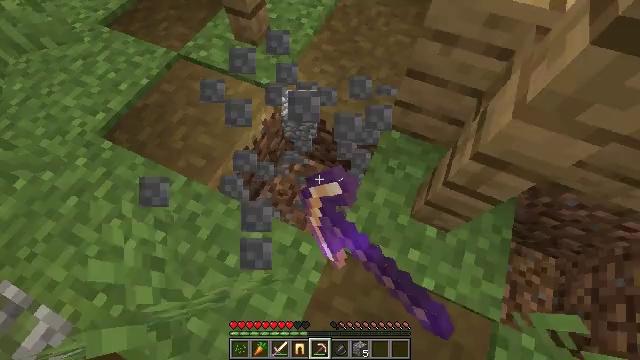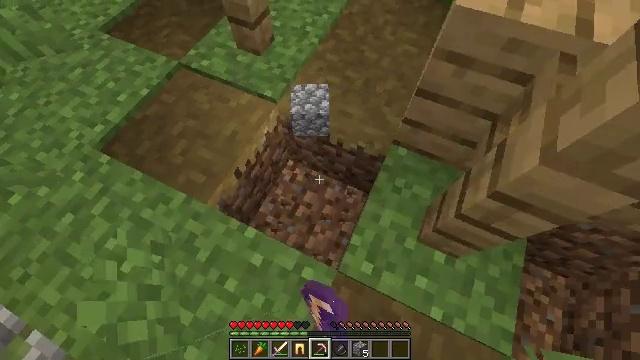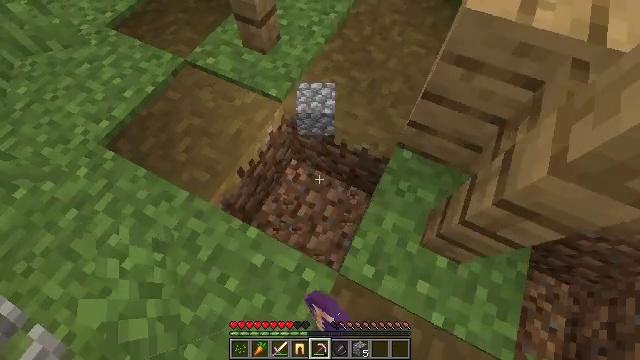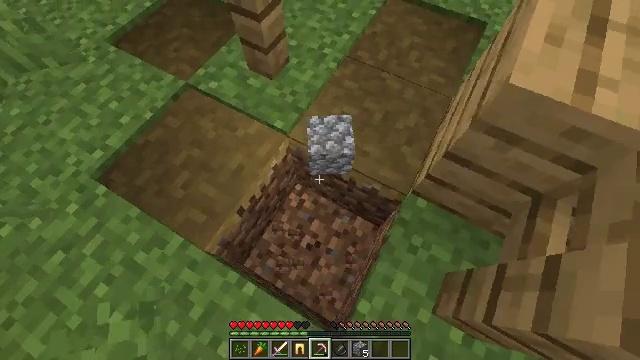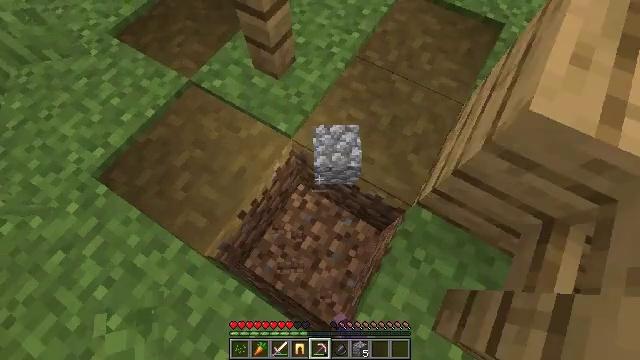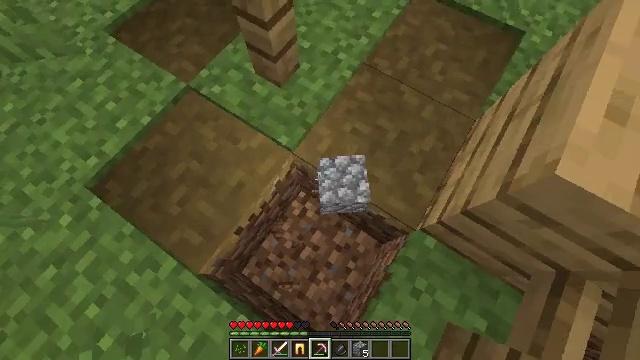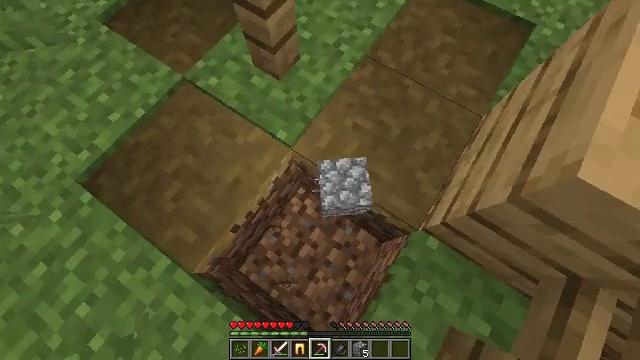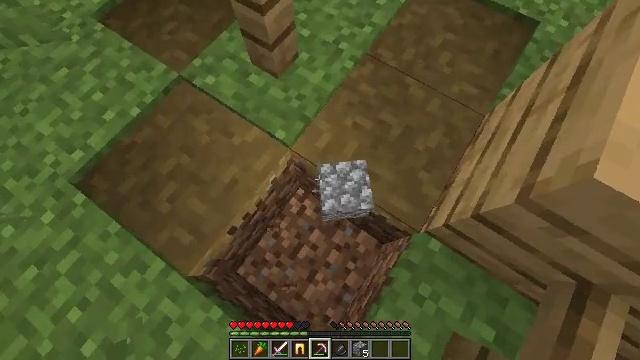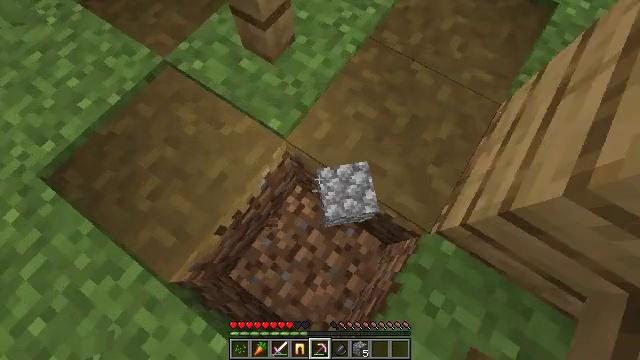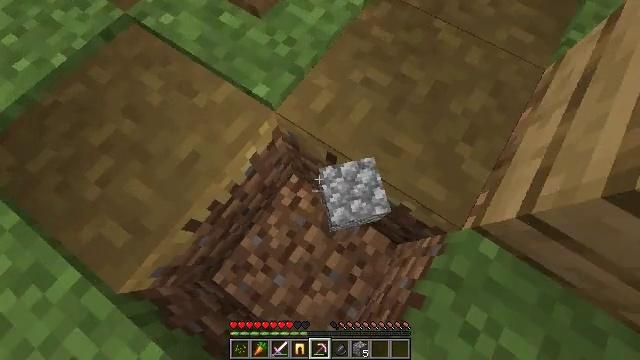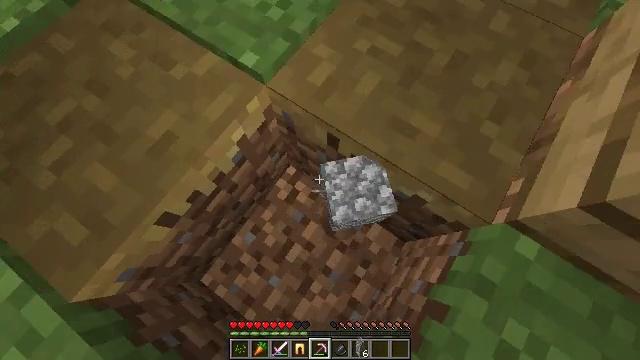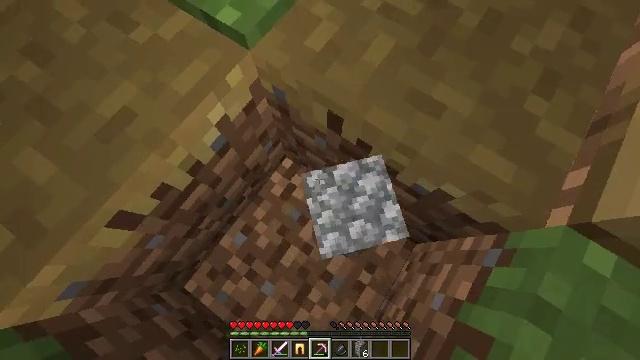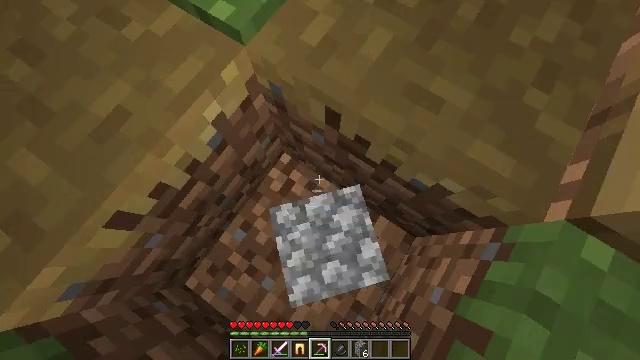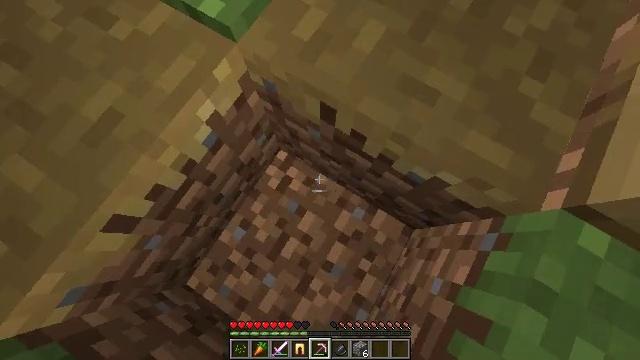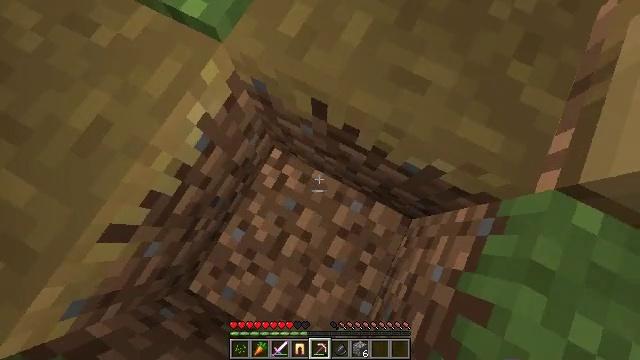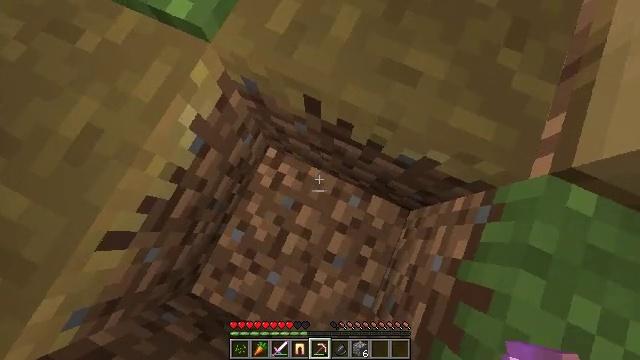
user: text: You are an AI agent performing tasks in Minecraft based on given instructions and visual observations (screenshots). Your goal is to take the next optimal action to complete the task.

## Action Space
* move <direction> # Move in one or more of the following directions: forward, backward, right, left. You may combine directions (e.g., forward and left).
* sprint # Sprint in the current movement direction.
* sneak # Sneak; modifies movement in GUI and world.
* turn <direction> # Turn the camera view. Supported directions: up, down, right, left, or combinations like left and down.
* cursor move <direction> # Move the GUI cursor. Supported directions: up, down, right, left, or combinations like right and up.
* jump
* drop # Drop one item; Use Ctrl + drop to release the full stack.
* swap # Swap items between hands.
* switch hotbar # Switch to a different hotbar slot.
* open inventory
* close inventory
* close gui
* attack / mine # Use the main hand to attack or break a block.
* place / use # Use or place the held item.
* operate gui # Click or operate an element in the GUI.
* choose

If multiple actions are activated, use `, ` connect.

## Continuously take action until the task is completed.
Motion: motion action
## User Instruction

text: Mine planks.
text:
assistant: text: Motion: move forward, attack / mine
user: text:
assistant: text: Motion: move forward, turn left, attack / mine
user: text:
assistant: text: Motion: move forward, turn left, attack / mine
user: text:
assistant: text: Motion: move forward, turn left and down
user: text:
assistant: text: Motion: turn left and down
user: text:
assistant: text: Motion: turn down
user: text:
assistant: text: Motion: no_op
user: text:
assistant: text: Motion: no_op
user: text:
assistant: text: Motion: no_op
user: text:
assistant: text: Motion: no_op
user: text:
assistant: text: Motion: no_op
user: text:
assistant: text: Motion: turn down
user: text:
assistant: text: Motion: turn right and down
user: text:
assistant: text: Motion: turn right
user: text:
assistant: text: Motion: turn right
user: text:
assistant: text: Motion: no_op
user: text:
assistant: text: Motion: turn right
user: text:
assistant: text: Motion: turn right and up
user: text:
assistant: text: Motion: move forward, turn right and up
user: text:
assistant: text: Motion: move forward, turn right and up, jump
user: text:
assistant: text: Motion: move forward, turn up, jump
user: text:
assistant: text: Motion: move forward, jump
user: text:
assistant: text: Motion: move forward, jump
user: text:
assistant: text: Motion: move forward, jump
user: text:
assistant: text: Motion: turn down
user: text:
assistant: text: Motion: no_op
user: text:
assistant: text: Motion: no_op
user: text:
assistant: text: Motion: no_op
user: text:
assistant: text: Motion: move forward
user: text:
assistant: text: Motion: move forward